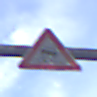
Verkehrszeichen: SchleuderOderRutschgefahr
Umgebung: Outdoor, Urban
Tageszeit: SunriseSunset
Wetter: PartlyCloudy
Licht: Natural
Jahreszeit: NotSpecified
Kontrast: MediumContrast